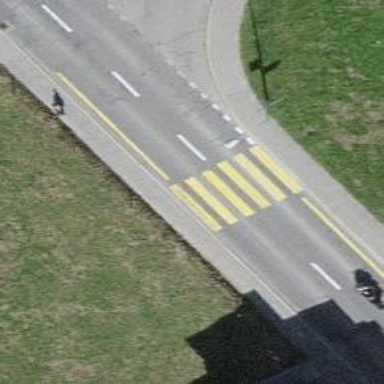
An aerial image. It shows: Uncontrolled zebra crossing with zebra markings.